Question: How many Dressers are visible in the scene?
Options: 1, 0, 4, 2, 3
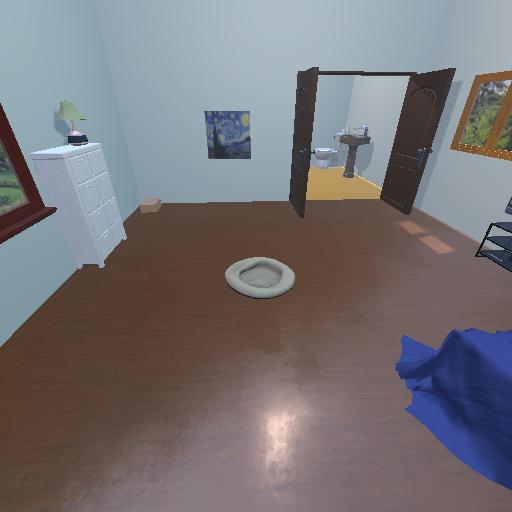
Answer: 1